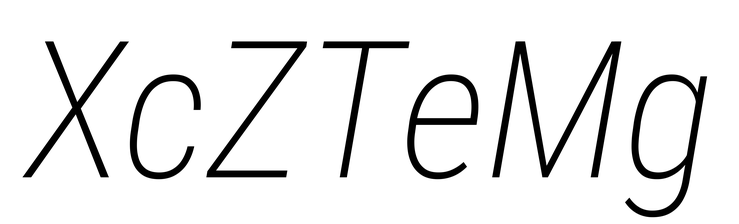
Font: Roboto-Italic_Condensed_ExtraLight_Italic